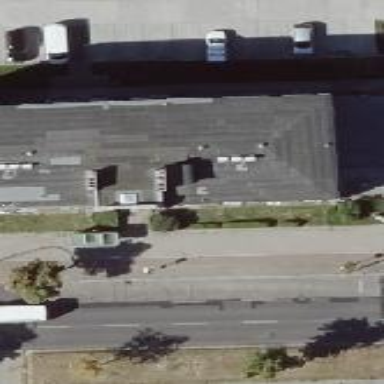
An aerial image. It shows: Office building.